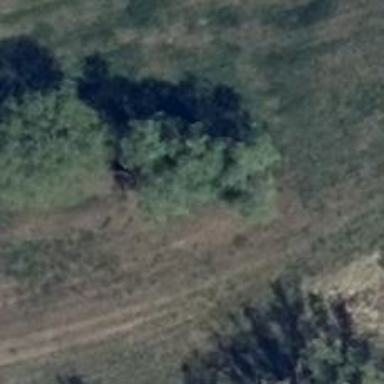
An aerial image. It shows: Deciduous broadleaved tree.